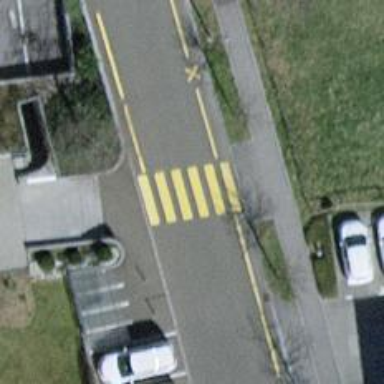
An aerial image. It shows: Marked road crossing.